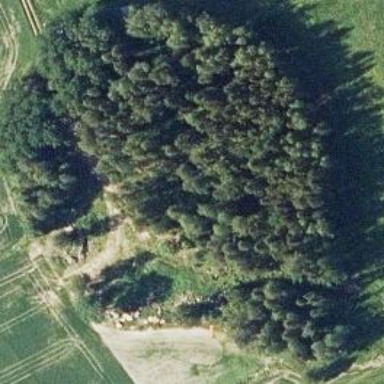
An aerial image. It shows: Forest area.